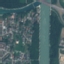
Label: River